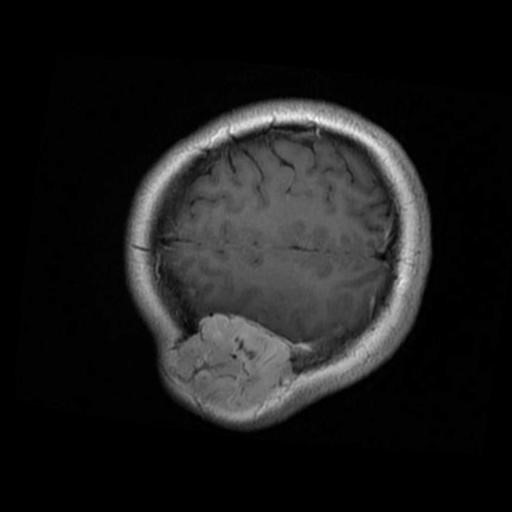
Label: brain_menin